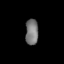
Tissue: lung
Cell type: Endothelial cells
Senescence score: 0.5489
Nuclear area (px): 328
Mean DAPI intensity: 118.723